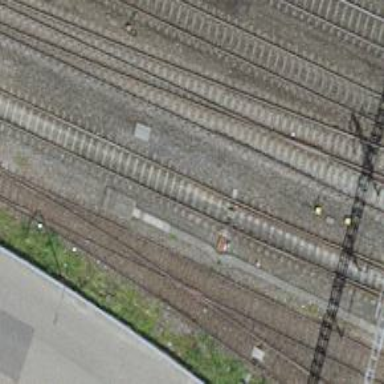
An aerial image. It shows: Railway switch.